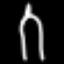
Label: The Eiffel Tower